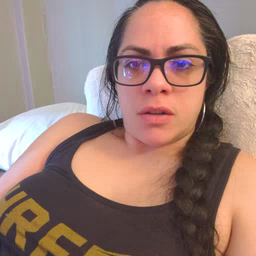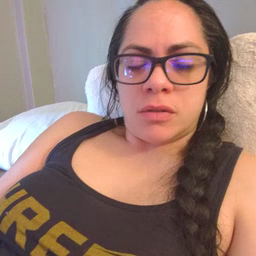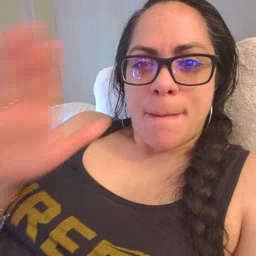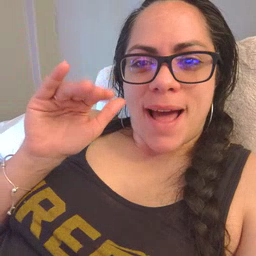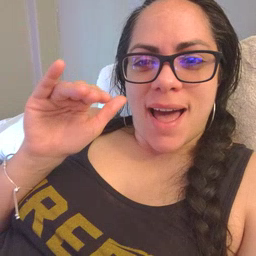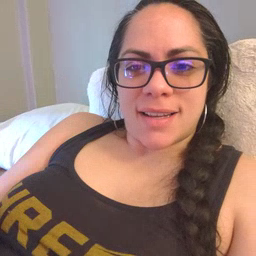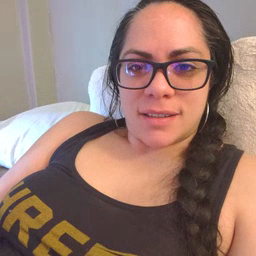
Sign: bye